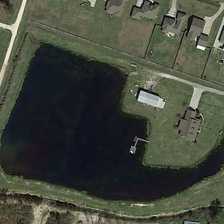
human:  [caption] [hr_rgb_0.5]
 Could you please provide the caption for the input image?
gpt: an irregular pond is surrounded by some green trees and buildings .

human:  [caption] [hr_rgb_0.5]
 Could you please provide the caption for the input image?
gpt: an irregular pond is surrounded by some green trees and buildings .

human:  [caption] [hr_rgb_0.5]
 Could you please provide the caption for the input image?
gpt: an irregular pond is surrounded by some green trees and buildings .

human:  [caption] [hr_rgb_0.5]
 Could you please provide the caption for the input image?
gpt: an irregular pond is surrounded by some green trees and buildings .

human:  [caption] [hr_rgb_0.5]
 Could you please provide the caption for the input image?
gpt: an irregular pond is surrounded by some green trees and buildings .